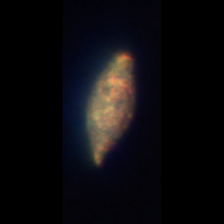
Taxon: Ciliates
Group: Other